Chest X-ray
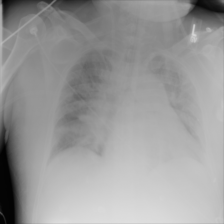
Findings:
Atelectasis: negative
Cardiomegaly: negative
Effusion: negative
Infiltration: negative
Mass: negative
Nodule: negative
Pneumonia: negative
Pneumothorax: negative
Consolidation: negative
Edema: negative
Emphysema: negative
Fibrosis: negative
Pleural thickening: negative
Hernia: negative